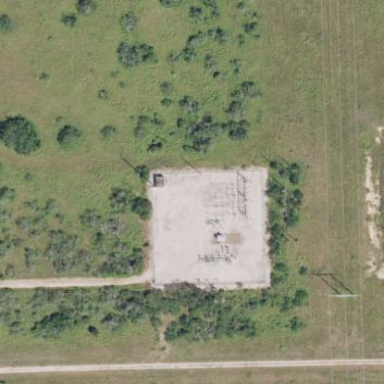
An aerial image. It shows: There is distribution substation enclosed by fence.